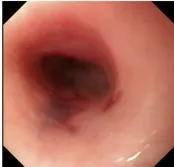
Esophagogastroduodenoscopy findings. During endoscopic balloon dilation. Black arrowheads, esophageal stricture.
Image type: endoscopy (gi_endoscopy)